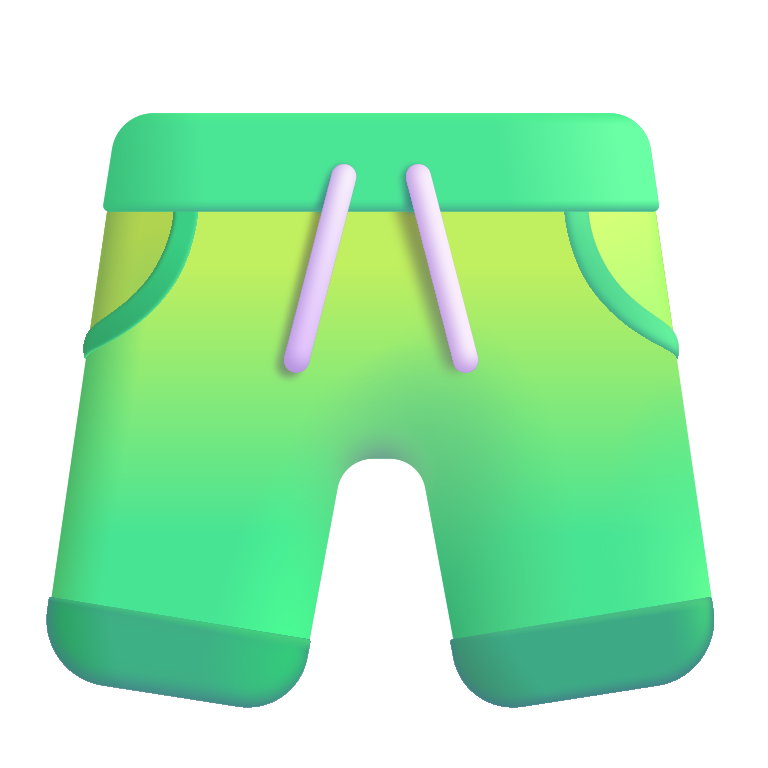
shorts color